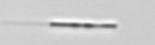
Label: Leptocylindrus